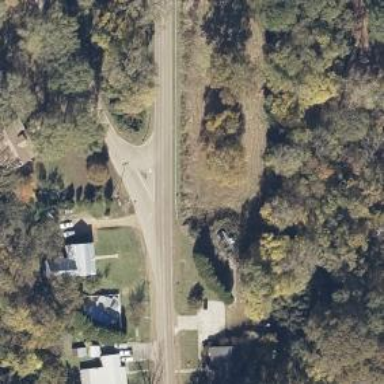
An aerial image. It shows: Residential road.